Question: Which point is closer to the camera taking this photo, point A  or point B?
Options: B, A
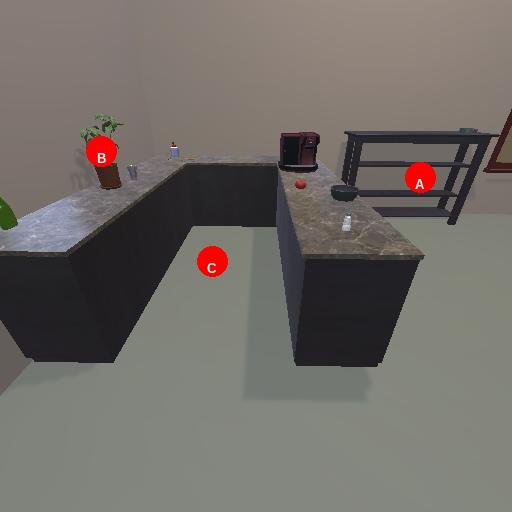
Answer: B